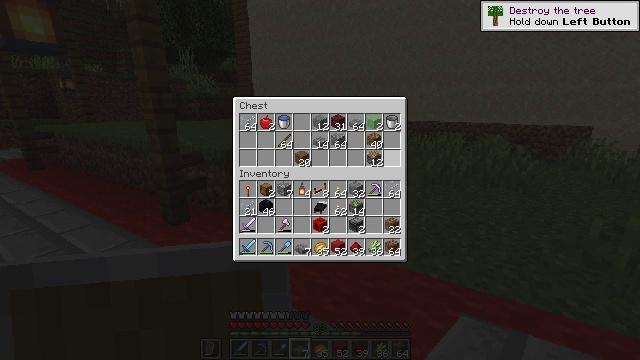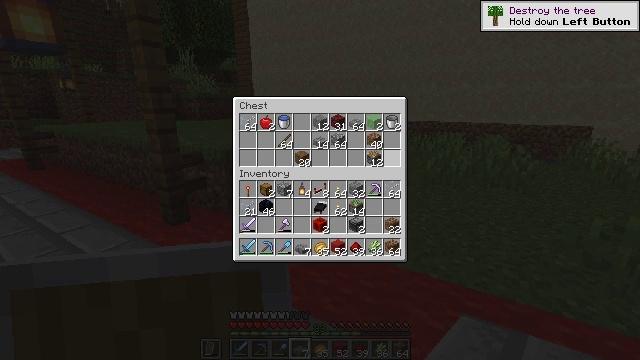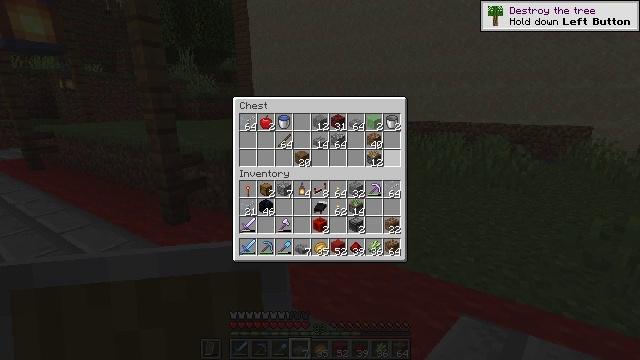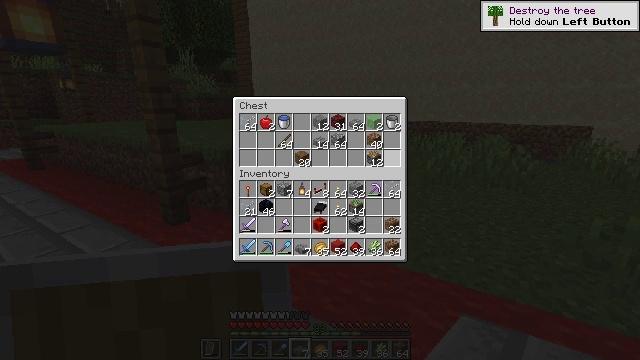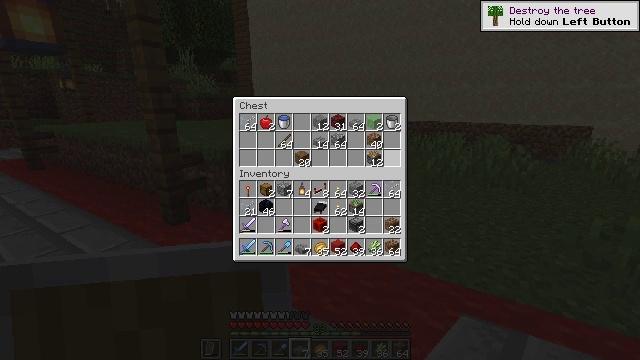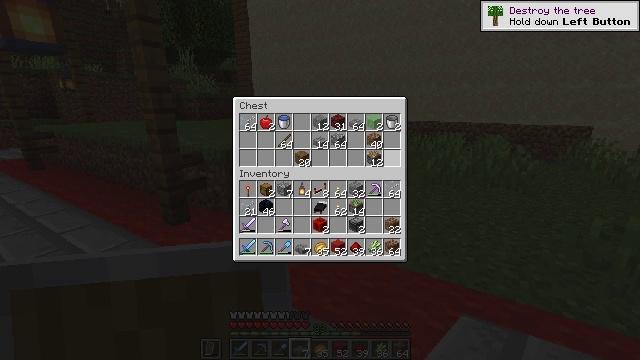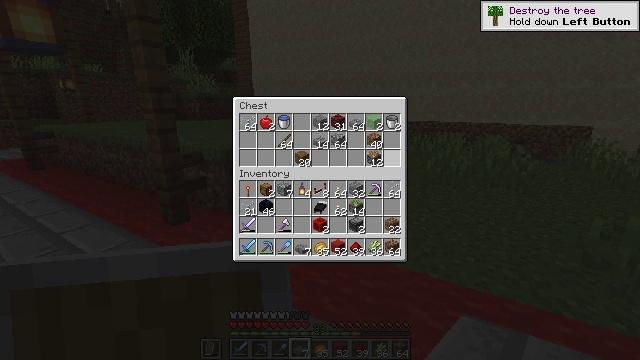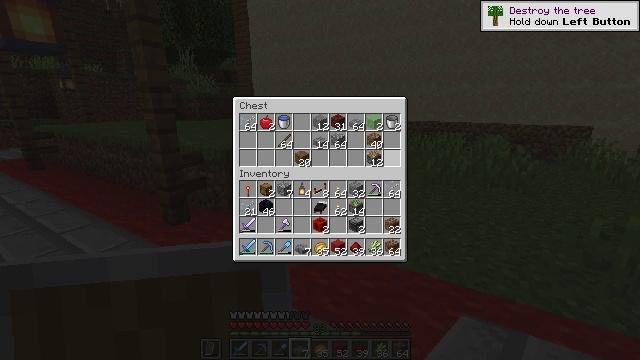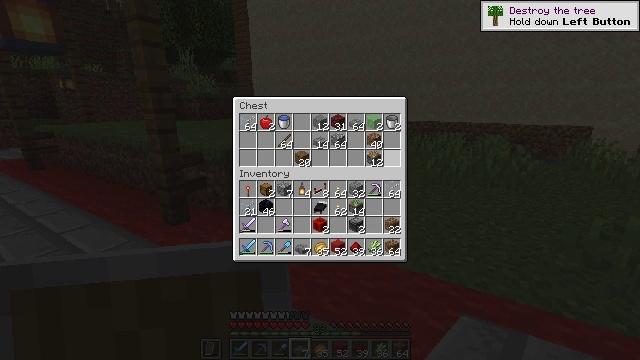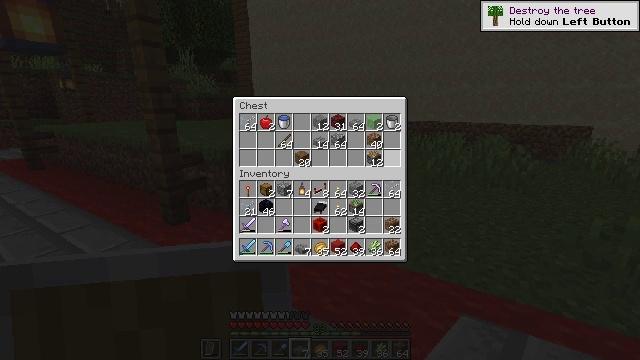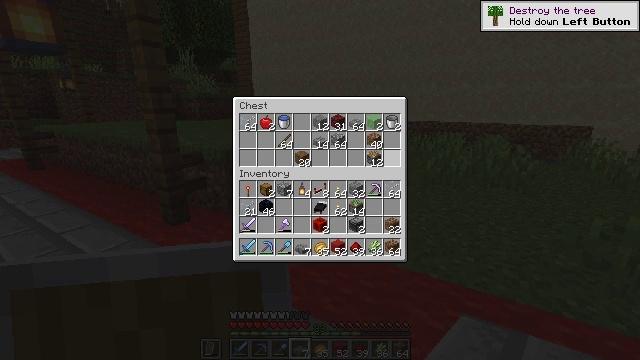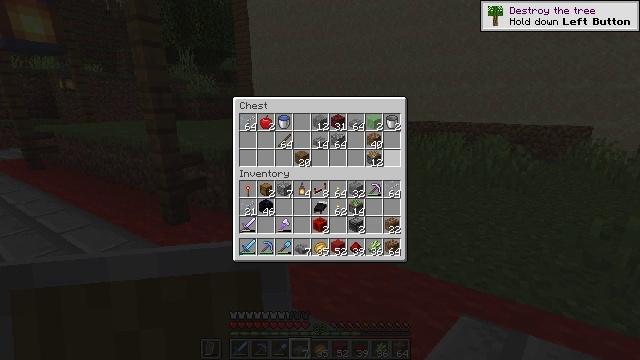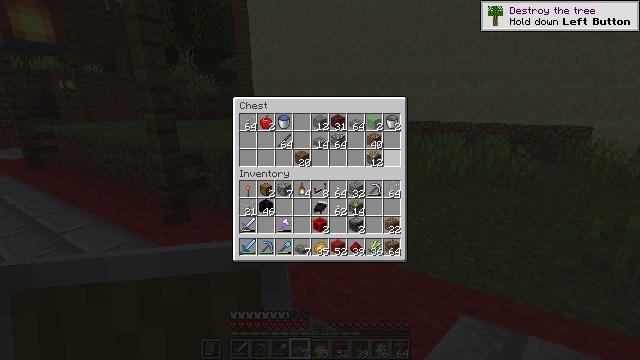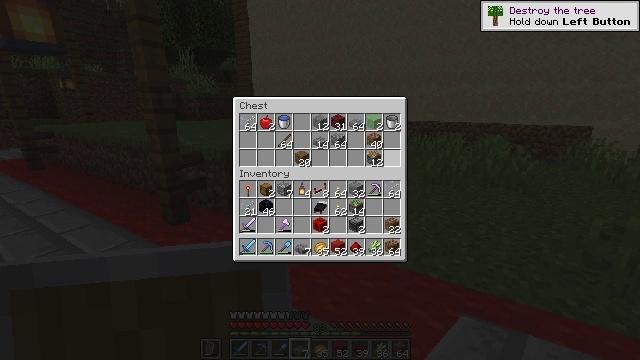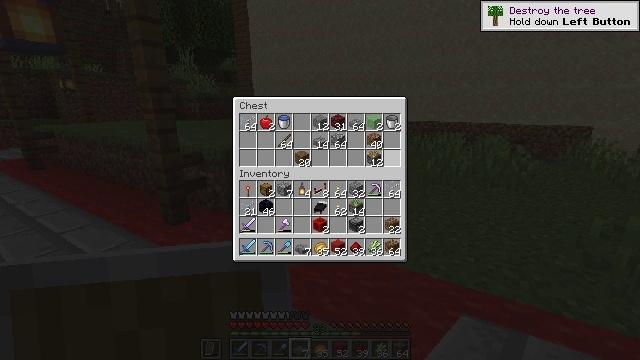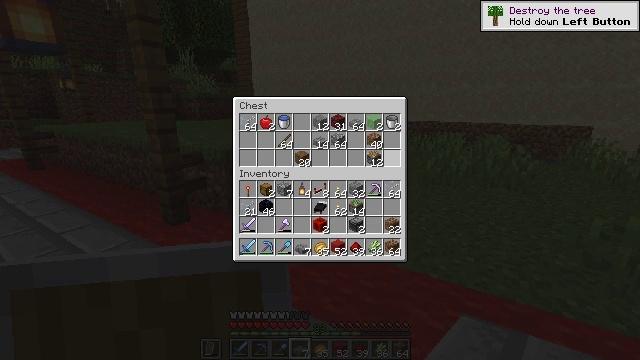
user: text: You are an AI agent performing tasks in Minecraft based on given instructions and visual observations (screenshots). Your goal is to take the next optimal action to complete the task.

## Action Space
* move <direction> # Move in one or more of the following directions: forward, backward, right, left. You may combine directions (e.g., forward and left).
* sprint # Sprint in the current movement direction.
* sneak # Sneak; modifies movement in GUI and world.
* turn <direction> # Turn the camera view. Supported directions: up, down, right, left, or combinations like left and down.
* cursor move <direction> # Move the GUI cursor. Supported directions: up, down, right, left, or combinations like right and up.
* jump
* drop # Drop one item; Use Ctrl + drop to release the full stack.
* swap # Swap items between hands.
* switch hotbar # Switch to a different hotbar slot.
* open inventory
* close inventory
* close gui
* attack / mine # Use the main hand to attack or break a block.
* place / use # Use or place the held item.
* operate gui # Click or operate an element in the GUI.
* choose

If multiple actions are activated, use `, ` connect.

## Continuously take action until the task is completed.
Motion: motion action
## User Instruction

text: Open the crafting table to craft a spruce fence.
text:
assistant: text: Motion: no_op
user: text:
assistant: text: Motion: no_op
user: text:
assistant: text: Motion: no_op
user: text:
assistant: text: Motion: no_op
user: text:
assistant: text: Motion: no_op
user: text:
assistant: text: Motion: no_op
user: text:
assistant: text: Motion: no_op
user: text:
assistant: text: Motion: no_op
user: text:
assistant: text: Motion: no_op
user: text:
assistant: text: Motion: no_op
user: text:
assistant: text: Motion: no_op
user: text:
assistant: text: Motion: no_op
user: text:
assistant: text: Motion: no_op
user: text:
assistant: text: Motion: no_op
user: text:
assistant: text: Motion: no_op
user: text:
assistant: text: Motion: no_op
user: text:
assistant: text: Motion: no_op
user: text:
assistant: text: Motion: no_op
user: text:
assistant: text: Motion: no_op
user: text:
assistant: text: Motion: no_op
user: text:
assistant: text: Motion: no_op
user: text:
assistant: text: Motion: no_op
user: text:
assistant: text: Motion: cursor move left
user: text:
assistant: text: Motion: sneak, cursor move left
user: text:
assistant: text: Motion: sneak
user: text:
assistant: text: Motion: sneak
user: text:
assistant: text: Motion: sneak, cursor move left
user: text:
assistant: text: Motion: sneak
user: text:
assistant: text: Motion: sneak, choose
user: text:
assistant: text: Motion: sneak, choose